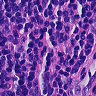
Metastatic tissue present: no